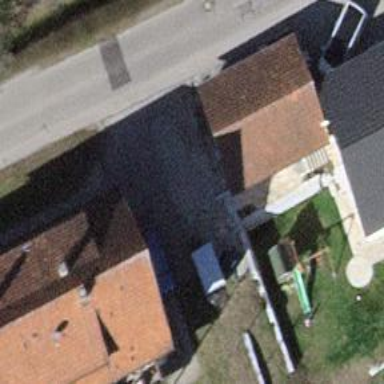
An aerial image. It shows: Simple and straightforward house.